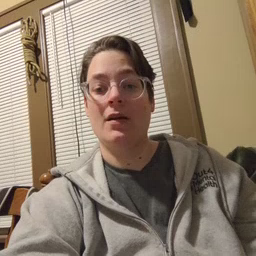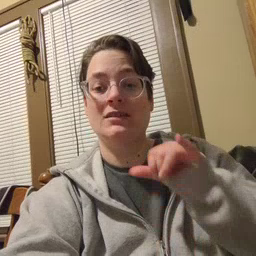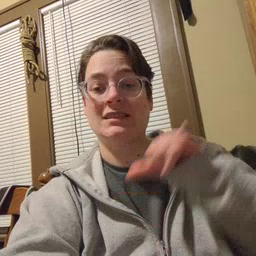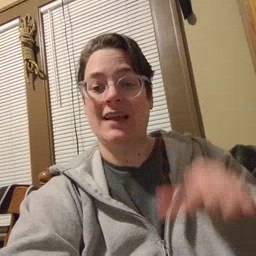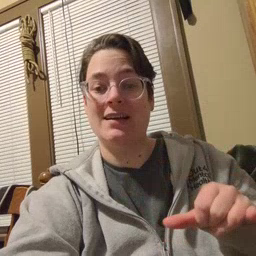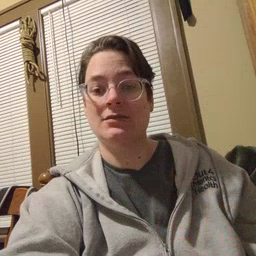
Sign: stay